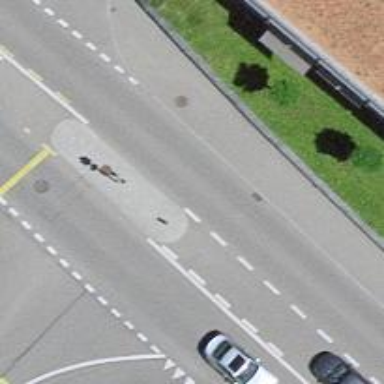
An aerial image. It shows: Road with traffic signals controlling the flow of traffic.